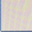
Piece: xx